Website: macys
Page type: review-order
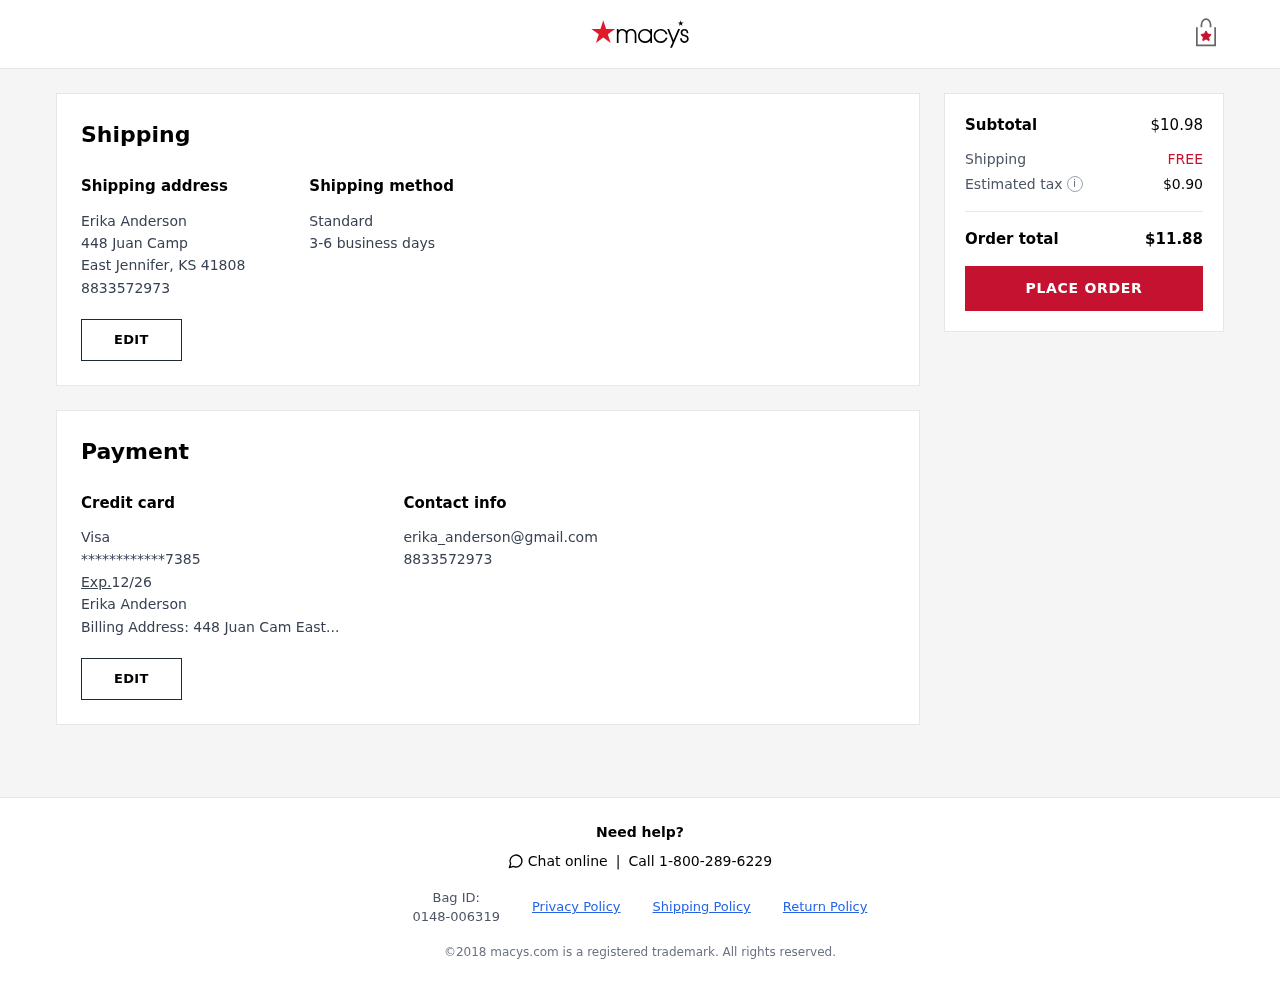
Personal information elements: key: PII_CARD_EXPIRY
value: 12/26
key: PII_CARD_LAST4
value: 7385
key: PII_CARD_TYPE
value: Visa
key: PII_CITY
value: East Jennifer
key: PII_EMAIL
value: erika_anderson@gmail.com
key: PII_FULLNAME
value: Erika Anderson
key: PII_PHONE
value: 8833572973
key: PII_POSTCODE
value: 41808
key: PII_STATE_ABBR
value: KS
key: PII_STREET
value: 448 Juan Camp
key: PII_FIRSTNAME
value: Erika
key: PII_LASTNAME
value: Anderson
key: PII_FULLNAME2
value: Erika Anderson
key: PII_FULLNAME3
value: Erika Anderson
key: PII_FIRSTNAME2
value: Erika
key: PII_FIRSTNAME3
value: Erika
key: PII_LASTNAME2
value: Anderson
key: PII_LASTNAME3
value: Anderson
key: PII_FIRSTNAME_DERIVED
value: Erika
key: PII_LASTNAME_DERIVED
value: Anderson
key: PII_FULLNAME_DERIVED
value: Erika Anderson
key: PII_NAME_FULL_DERIVED
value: Erika Anderson
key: PII_BILLING_ADDRESS
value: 448 Juan Cam East
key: PII_PHONE_LINE
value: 2973
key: PII_PHONE_SUFFIX
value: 2973
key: PII_PHONE2
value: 8833572973
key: PII_PHONE3
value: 8833572973
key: PII_PHONE_NUMERIC
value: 8833572973
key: PII_PHONE_LINE_NUMERIC
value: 2973
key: PII_PHONE_SUFFIX_NUMERIC
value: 2973
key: PII_PHONE2_NUMERIC
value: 8833572973
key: PII_PHONE3_NUMERIC
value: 8833572973
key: PII_PHONE_DIGITS
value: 8833572973
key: PII_PHONE_LAST4
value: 2973
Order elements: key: ORDER_SUBTOTAL
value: $10.98
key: ORDER_SHIPPING_COST
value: FREE
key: ORDER_TAX
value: $0.90
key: ORDER_TOTAL
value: $11.88